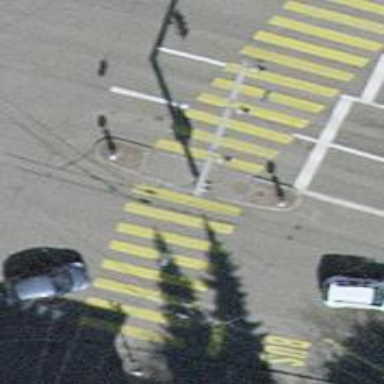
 there are traffic signals and zebra crossing."